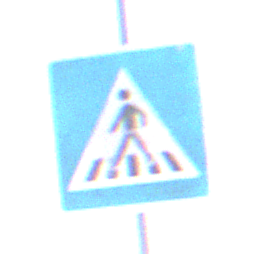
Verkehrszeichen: FussgaengerueberwegRechts
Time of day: Midday
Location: Outdoor (Nature)
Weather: PartlyCloudy
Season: NotSpecified
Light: Natural